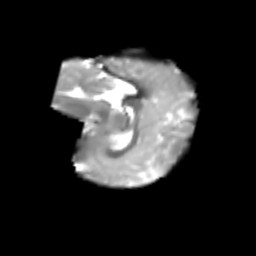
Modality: T2w
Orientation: sagittal
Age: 6
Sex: female
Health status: healthy